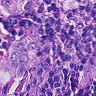
Metastatic tissue present: yes